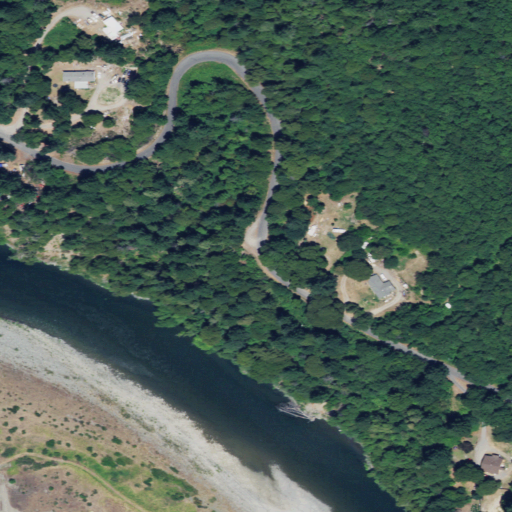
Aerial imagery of valley in California named Captain John Gulch containing mixed forest, deciduous forest, open water, evergreen forest, open development, barren land, low intensity development, grassland, shrub, and medium intensity development